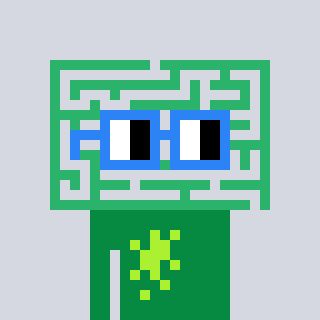
a pixel art character with square blue glasses, a maze-shaped head and a green-colored body on a cool background